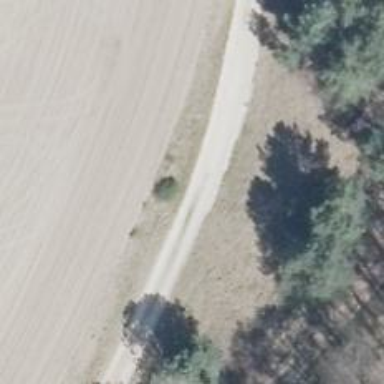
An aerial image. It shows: Sandy track road with grade3 tracktype.